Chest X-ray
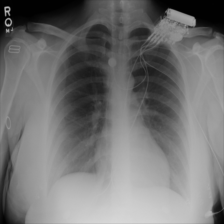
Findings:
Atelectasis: negative
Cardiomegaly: negative
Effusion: negative
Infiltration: negative
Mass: negative
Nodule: negative
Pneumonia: negative
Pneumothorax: negative
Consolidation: negative
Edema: negative
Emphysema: negative
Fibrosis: negative
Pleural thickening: negative
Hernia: negative